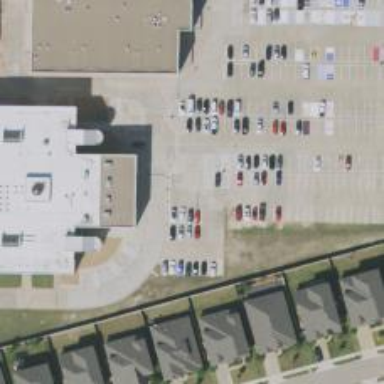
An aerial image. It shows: Parking space is available.